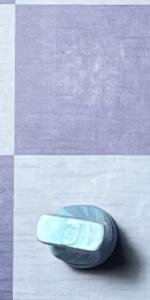
Label: Knight_White